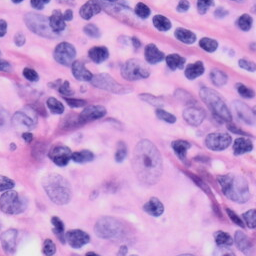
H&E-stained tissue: Skin